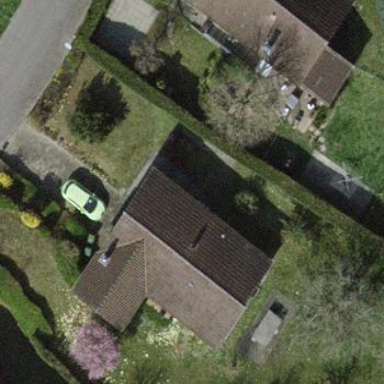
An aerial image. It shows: Detached building.